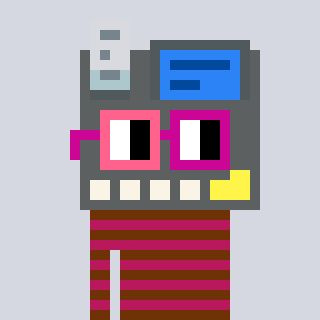
a pixel art character with square pink and red glasses, a cash register-shaped head and a darkpink-colored body on a cool background